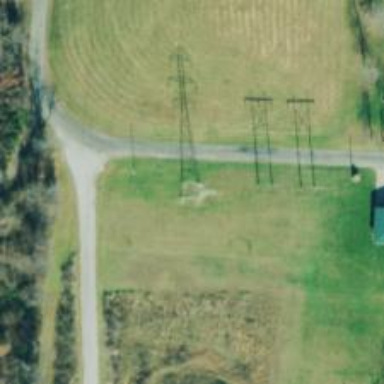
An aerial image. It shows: Lattice structure tower used for power transmission.